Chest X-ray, AP view. Patient: 57 years old, sex M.
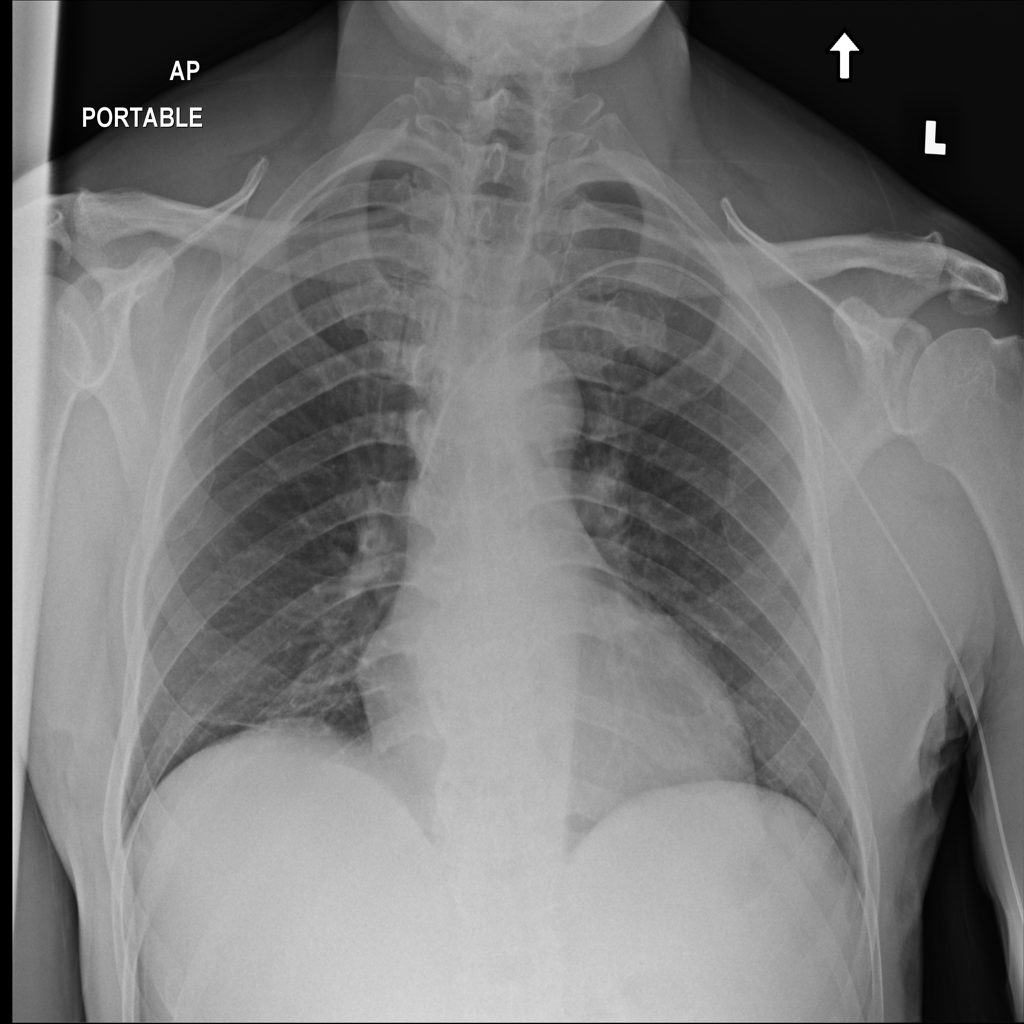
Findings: No Finding